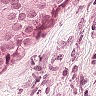
Metastatic tissue present: yes